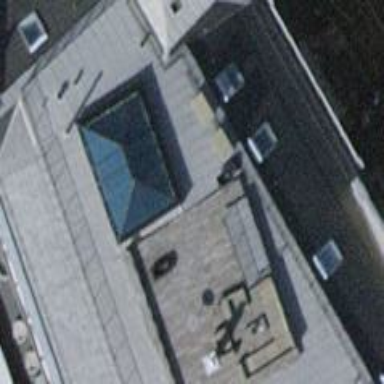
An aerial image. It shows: Bar.